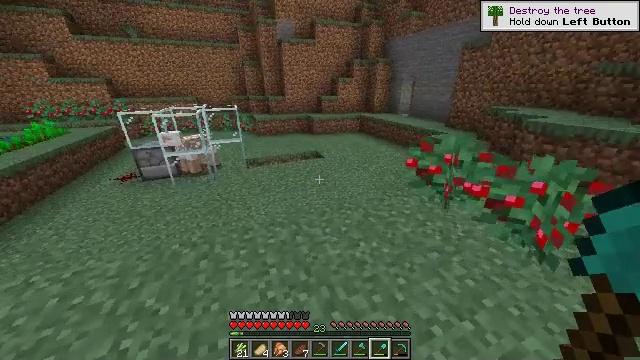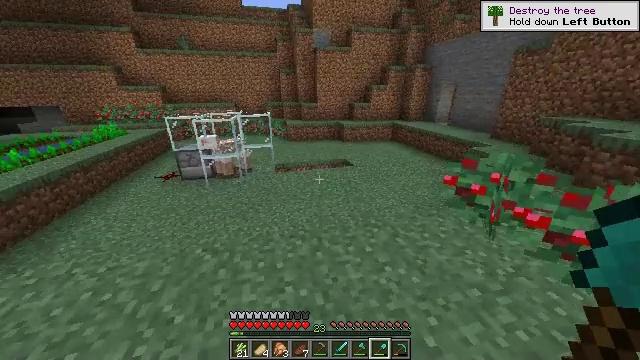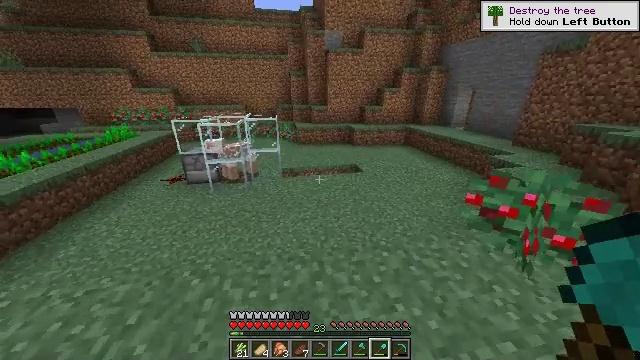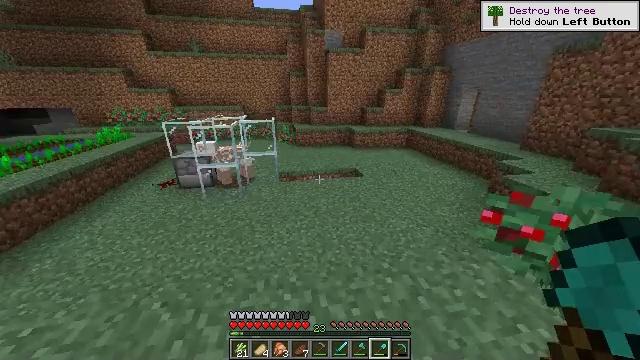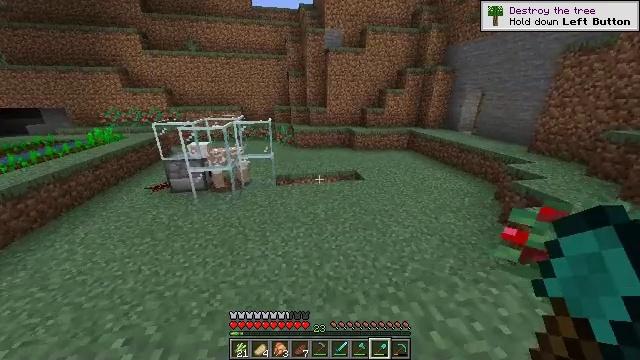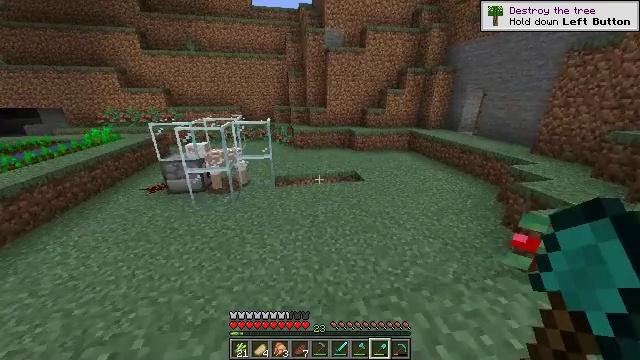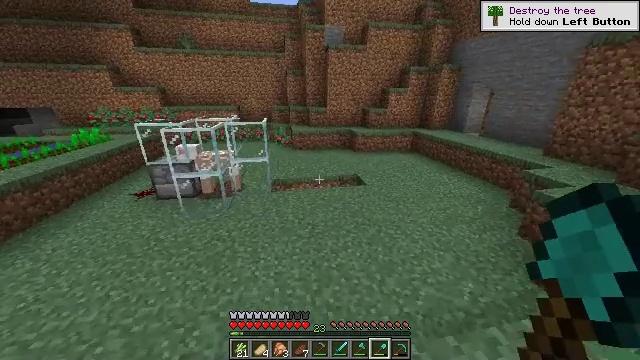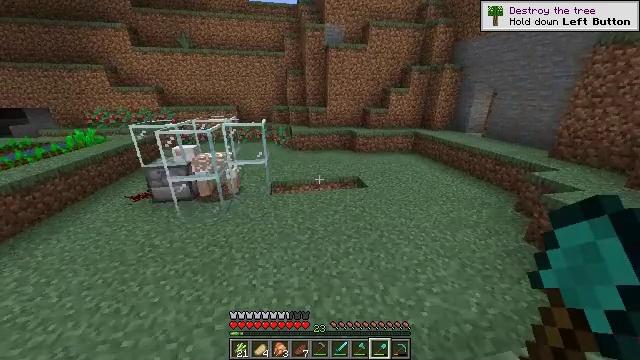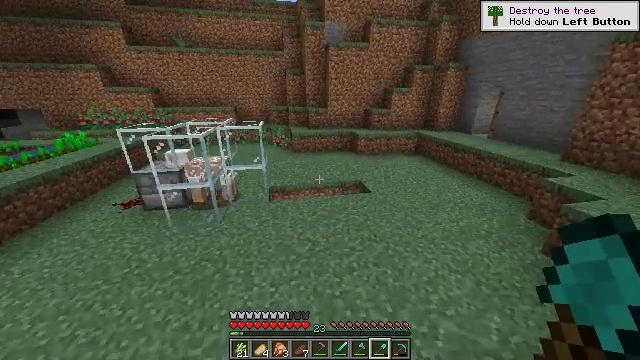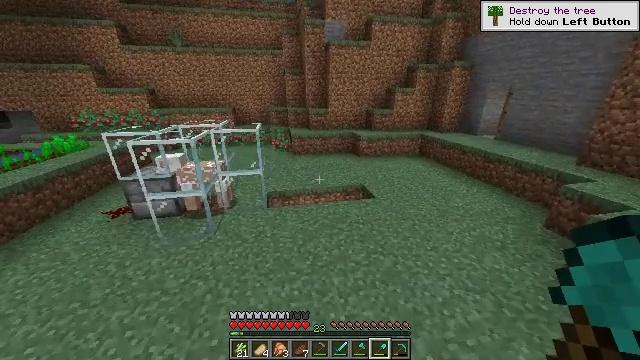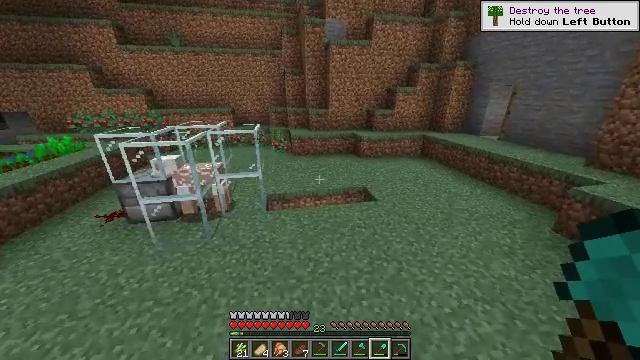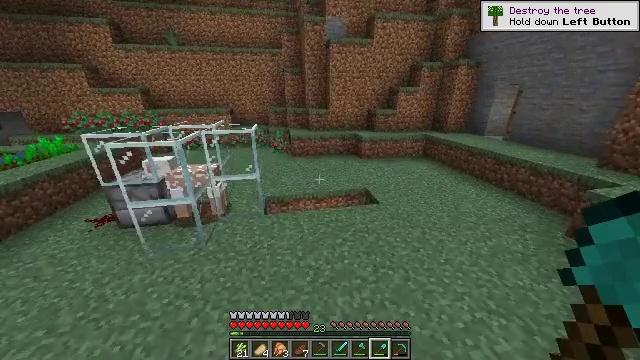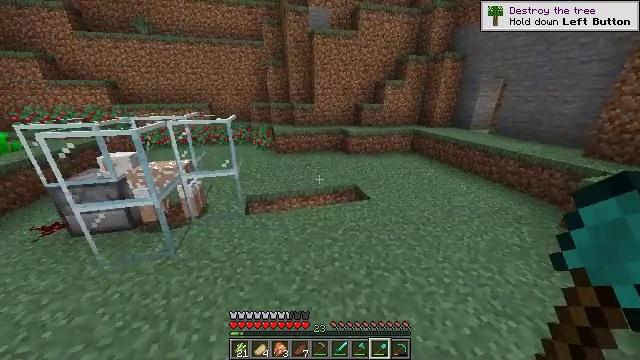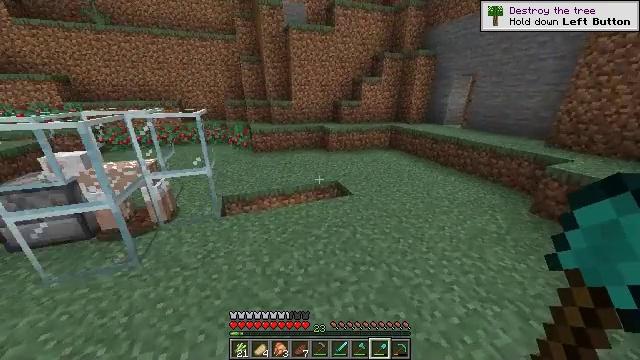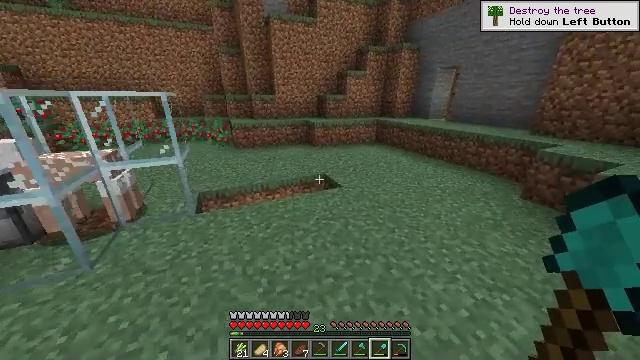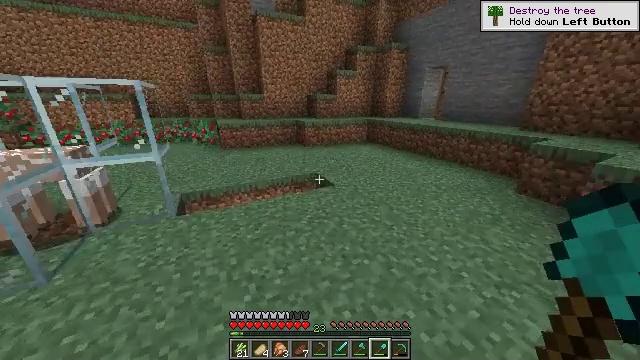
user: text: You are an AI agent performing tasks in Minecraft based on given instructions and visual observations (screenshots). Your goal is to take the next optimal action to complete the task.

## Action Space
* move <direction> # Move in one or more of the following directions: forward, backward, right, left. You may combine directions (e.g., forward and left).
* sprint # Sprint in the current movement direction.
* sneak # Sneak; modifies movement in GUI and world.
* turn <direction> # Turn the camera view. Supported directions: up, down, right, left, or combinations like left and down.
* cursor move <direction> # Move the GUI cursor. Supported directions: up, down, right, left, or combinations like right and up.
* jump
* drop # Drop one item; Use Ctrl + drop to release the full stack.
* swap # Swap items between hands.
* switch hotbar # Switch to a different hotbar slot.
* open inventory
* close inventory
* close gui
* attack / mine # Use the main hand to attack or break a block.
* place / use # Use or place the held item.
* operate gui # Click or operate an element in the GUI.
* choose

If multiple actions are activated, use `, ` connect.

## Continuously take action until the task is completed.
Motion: motion action
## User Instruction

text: Open the crafting table to make a bucket.
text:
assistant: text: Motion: move forward, turn left and up
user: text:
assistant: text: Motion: move forward, turn left
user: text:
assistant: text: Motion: move forward, sprint
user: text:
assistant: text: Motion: move forward, sprint
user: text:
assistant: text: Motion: move forward, sprint
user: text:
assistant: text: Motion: move forward, sprint
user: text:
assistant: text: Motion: move forward, sprint
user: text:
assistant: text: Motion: move forward, sprint
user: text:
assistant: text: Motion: move forward, sprint
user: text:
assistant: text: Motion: move forward
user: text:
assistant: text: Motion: move forward
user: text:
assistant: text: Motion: move forward, turn right
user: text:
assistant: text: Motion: move forward, turn right
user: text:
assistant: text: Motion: move forward, turn right
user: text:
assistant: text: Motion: move forward, turn right and up
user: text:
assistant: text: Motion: move forward, sprint, turn right and up
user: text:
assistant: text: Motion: move forward, sprint, turn right
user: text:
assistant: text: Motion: move forward, sprint, turn right
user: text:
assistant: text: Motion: move forward, sprint
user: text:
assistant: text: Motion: move forward, sprint
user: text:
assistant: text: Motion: move forward
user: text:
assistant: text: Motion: move forward, turn left
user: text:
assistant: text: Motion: move forward, turn left
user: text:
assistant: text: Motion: move forward, turn left
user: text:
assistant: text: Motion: move forward
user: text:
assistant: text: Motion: move forward
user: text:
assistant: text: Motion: move forward, sprint, turn right
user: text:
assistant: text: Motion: move forward, sprint, turn right
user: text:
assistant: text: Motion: move forward, sprint, turn right
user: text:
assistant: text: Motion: move forward, sprint, turn right and up